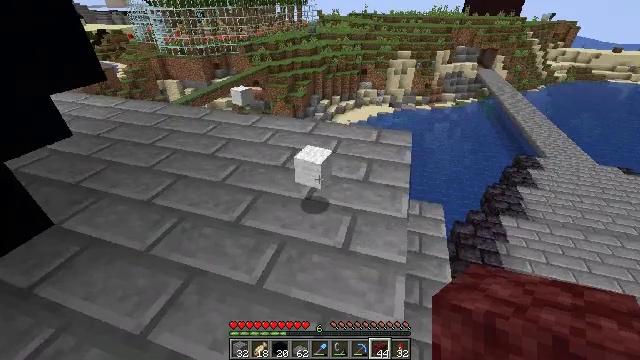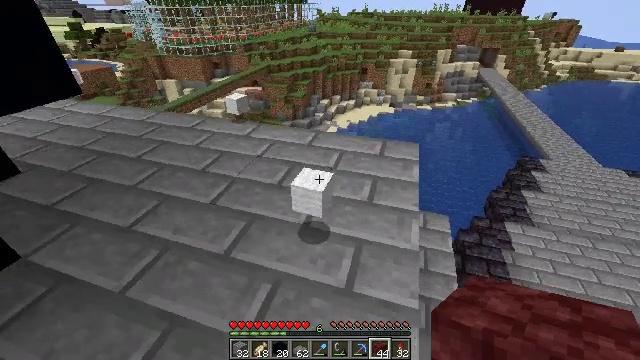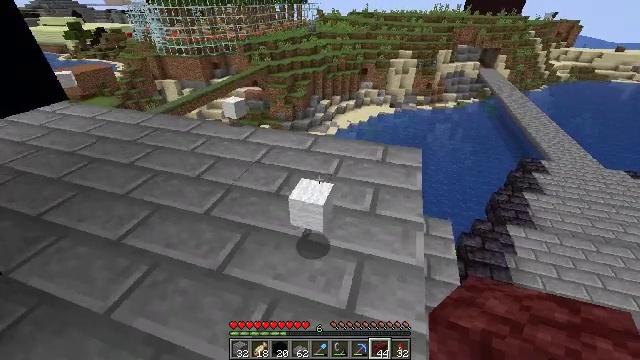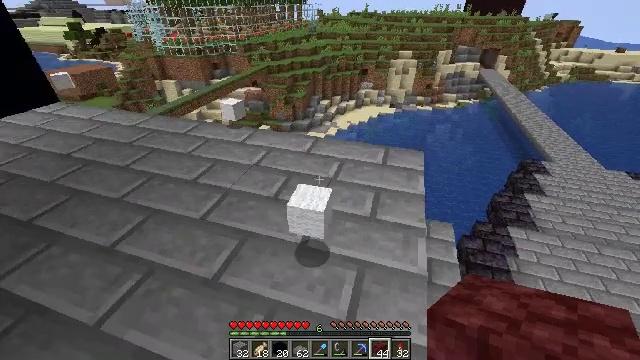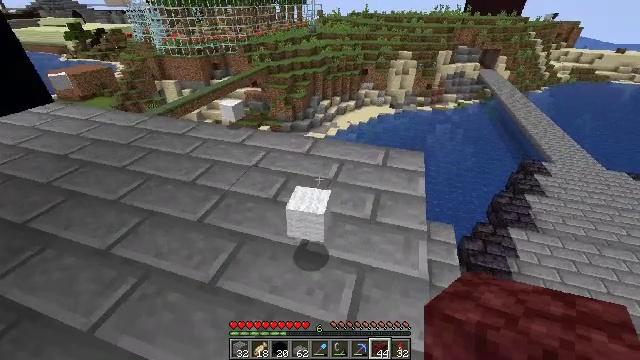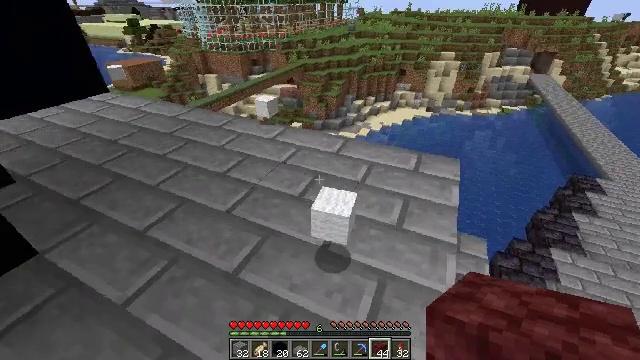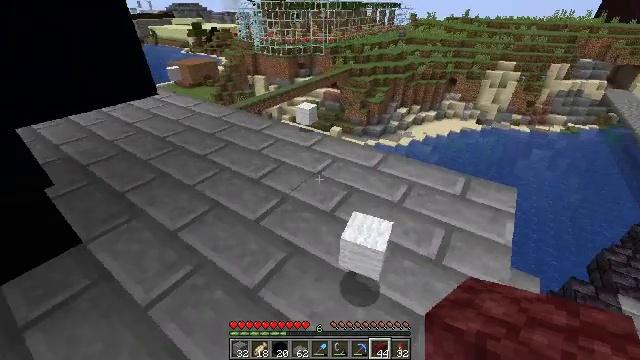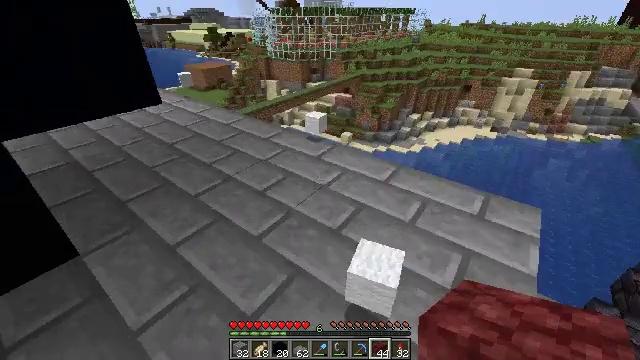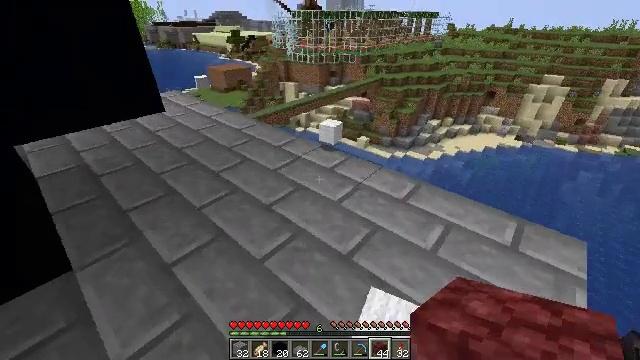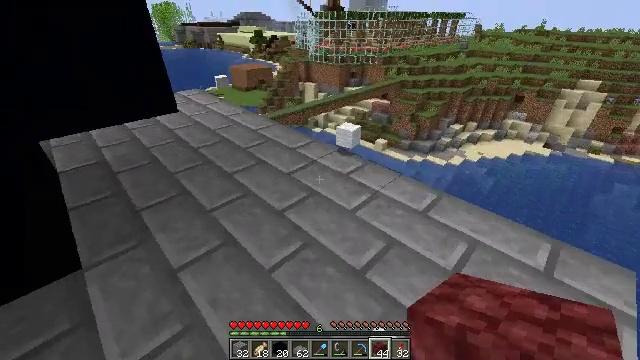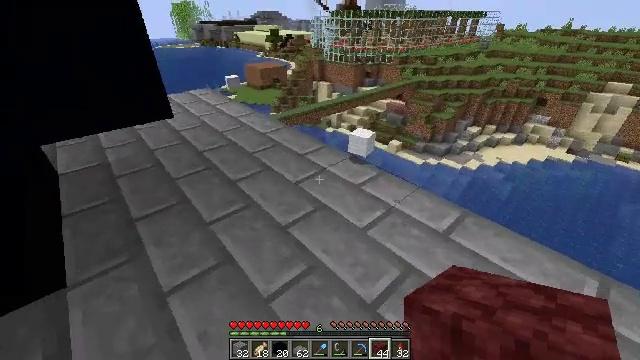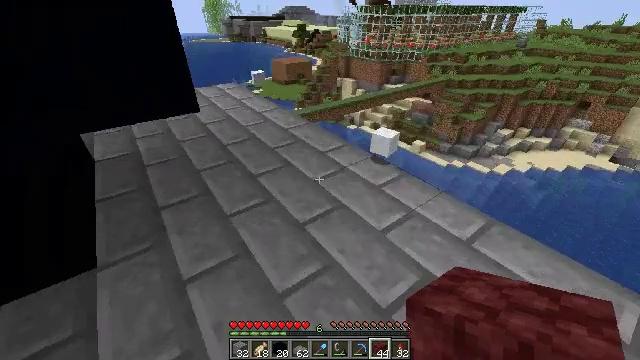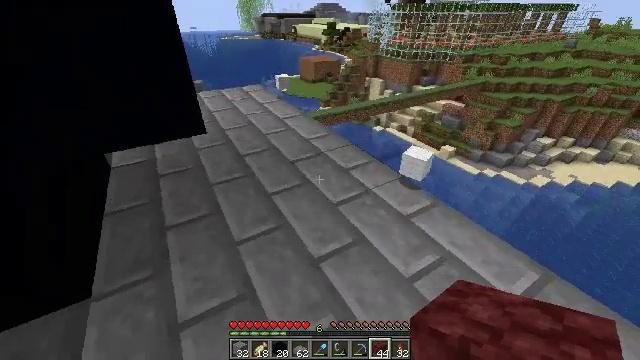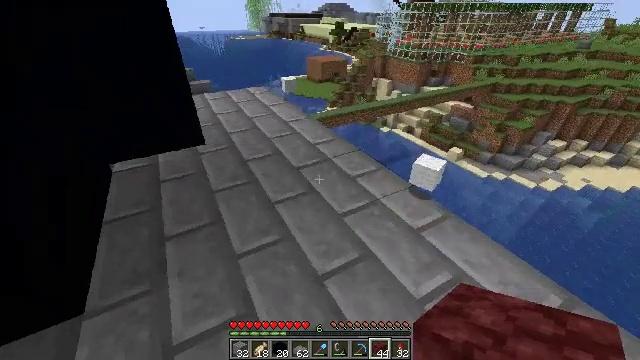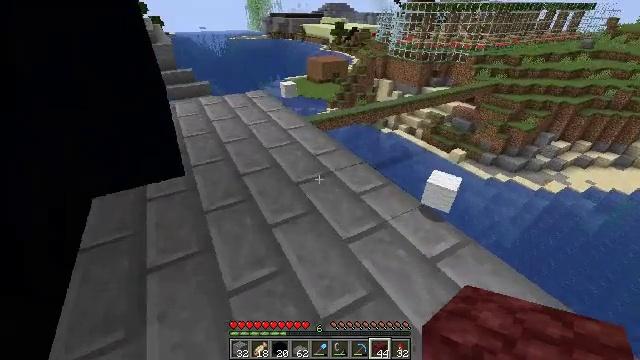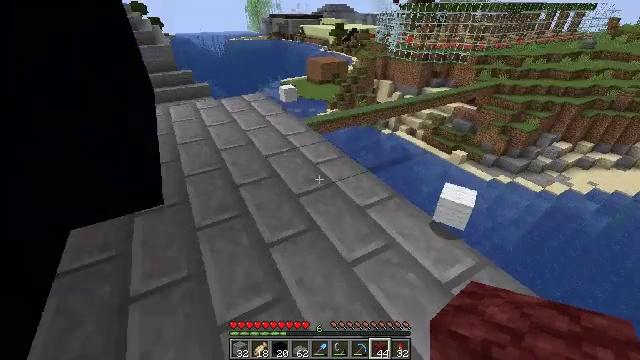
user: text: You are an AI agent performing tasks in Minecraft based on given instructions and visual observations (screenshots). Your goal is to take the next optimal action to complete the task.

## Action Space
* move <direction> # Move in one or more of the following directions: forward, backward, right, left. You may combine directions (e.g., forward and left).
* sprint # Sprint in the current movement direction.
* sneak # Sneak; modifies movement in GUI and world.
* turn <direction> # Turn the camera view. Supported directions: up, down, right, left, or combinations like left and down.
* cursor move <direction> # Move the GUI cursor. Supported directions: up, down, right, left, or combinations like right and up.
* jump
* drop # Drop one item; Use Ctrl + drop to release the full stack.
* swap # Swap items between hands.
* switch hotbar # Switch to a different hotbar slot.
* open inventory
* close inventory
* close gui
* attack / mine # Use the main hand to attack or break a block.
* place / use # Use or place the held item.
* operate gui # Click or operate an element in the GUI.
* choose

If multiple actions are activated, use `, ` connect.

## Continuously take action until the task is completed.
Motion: motion action
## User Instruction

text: Craft white concrete powder with the right recipe in the crafting table.
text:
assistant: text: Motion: move forward
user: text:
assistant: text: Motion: no_op
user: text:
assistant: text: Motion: no_op
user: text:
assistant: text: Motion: no_op
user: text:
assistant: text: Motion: move forward, turn left
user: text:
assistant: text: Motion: move forward, turn left
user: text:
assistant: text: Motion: move forward, turn left
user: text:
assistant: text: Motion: move forward, turn left
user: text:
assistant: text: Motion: move forward, turn left
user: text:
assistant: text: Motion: move forward, turn left
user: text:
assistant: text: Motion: move forward, turn left
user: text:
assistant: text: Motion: move forward, turn left
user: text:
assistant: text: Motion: move forward, turn left
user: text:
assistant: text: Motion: move forward
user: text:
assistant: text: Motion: move forward
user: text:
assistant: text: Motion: move forward, turn right
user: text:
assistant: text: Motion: move forward
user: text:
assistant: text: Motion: move forward and move right
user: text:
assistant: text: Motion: move forward and move right, turn down
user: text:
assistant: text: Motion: move forward, turn left and down
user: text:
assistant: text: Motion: move forward, turn left
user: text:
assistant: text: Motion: move forward, turn left
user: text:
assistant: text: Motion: move forward, turn left
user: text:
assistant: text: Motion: move forward, turn left
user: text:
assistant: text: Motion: move forward
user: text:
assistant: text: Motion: move forward
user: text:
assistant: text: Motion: move forward
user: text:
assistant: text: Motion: move forward
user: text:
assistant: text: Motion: move forward
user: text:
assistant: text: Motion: move forward